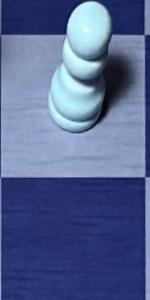
Label: Empty